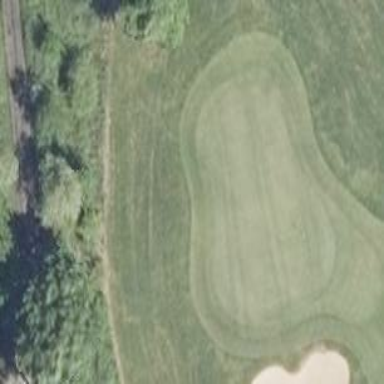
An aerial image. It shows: Golf green.